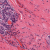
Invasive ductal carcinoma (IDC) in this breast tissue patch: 0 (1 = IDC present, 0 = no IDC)